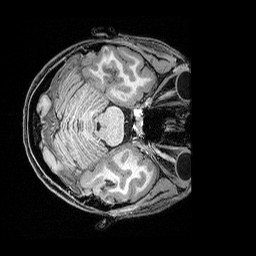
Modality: T1w
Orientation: axial
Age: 33
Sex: female
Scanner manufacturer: siemens
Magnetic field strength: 3 T
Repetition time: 2.5 s
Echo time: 0.00369 s